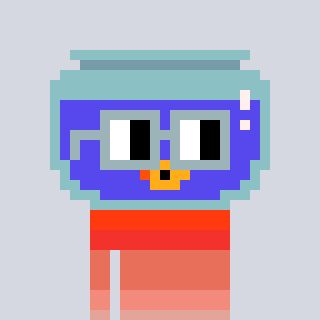
a pixel art character with square dark gray glasses, a goldfish-shaped head and a bege-colored body on a cool background